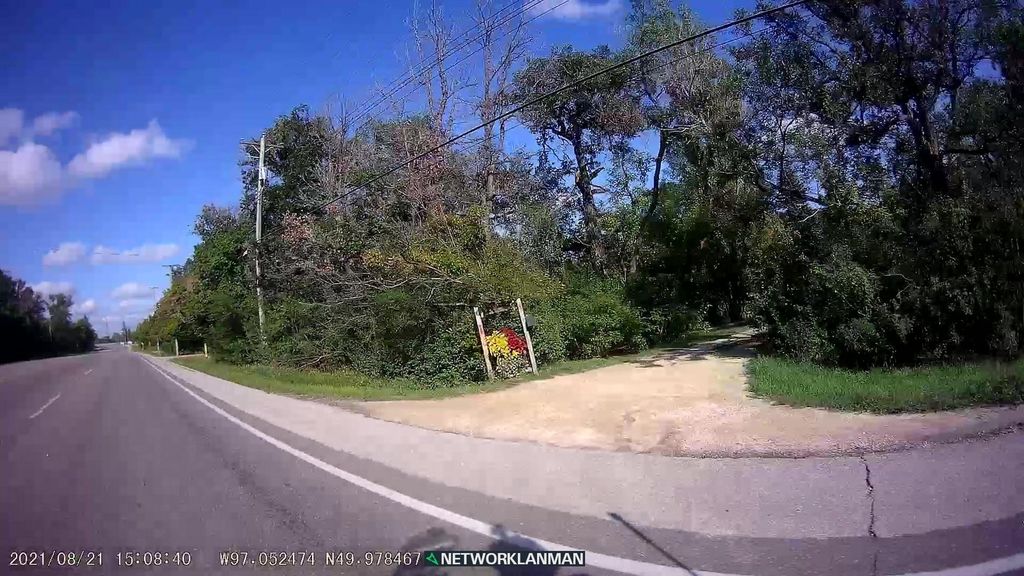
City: winnipeg